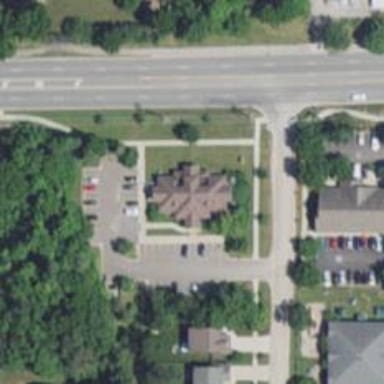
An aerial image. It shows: Veterinary facility.